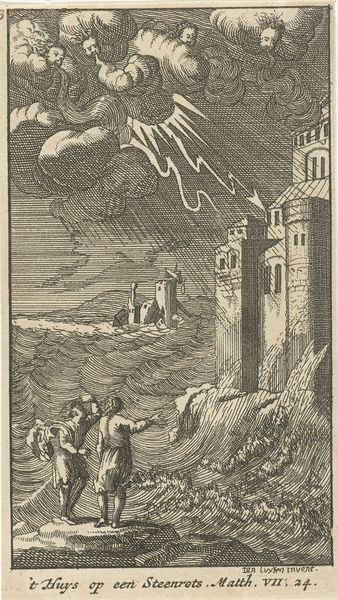
Titel: Het huis op de rots
Standort: Amsterdam
Institution: Rijksmuseum
Schlagwörter: church, men, people, black, figures, grey, windows, print, cloud, clouds, sky, stone, building, hill, ocean, sea, water, waves, distance, island, roof, tower, drawing, castle, graphic, illustration, walking, personification, faces, writing, disaster, storm, wind, wreck, cherubs, jesus, buildings, engraving, rain, tempest, thunder, god, christ, lightning, relief, carving, bible, new testament, angry, turret, towers, heads, text, iron, words, travelers, travellers, blow, destruction, lighting, 5, 7, flood, copy, scripture, 2, gospel, 9, 3, carve, 1, 4, 8, matthew, lightening, 6, op, 10, blowing, een, peolpe, steenrots, vers, matthew 7:24, streenrots, pprinting making, steenrets